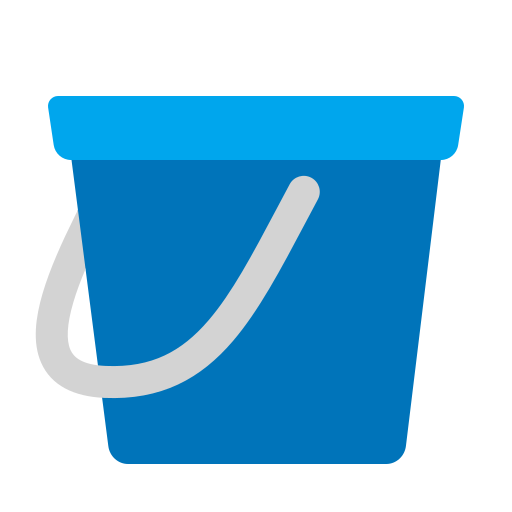
bucket flat